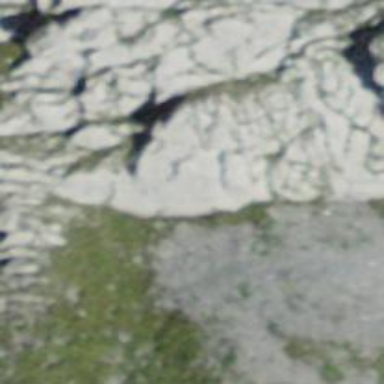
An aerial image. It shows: Natural cliff.